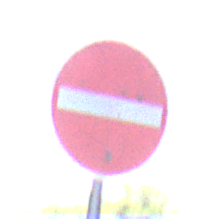
Verkehrszeichen: VerbotDerEinfahrt
Umgebung: Roofed, Underpass
Tageszeit: Midday
Wetter: Clear
Licht: Natural
Jahreszeit: NotSpecified
Kontrast: LowContrast